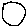
Label: circle